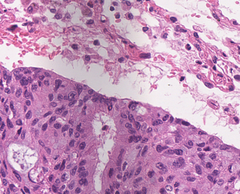
Tumor epithelial tissue: yes
Tumor-associated stroma tissue: yes
Normal tissue: no